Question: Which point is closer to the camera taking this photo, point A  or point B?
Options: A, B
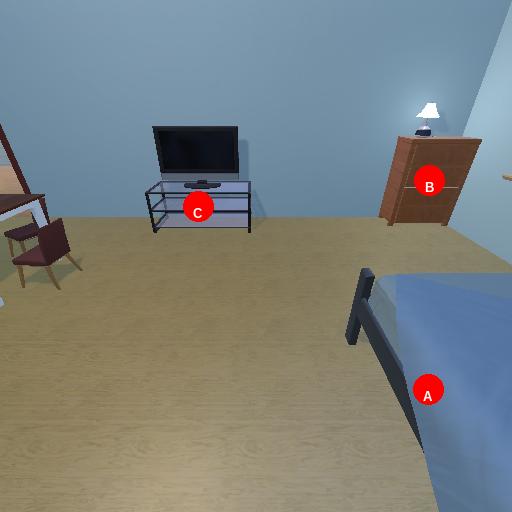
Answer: A